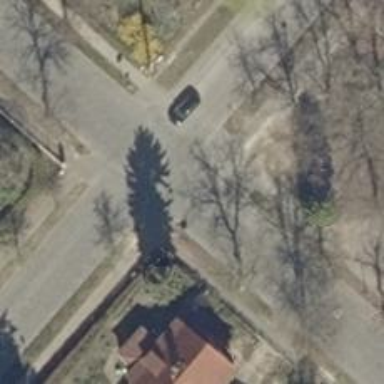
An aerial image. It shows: Unmarked crossing with traffic calming choker on the road.